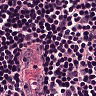
Metastatic tissue present: no